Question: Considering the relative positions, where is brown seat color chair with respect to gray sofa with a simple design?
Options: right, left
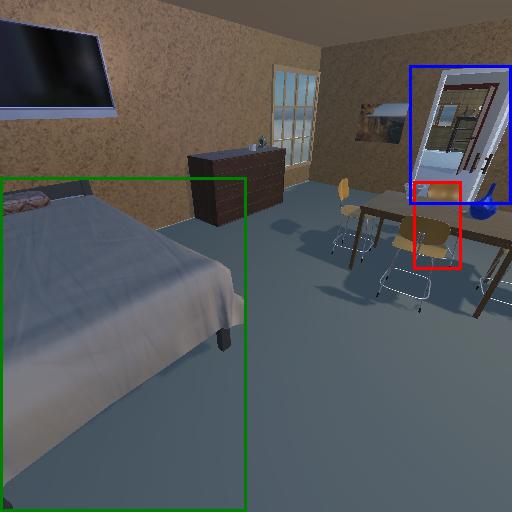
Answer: right